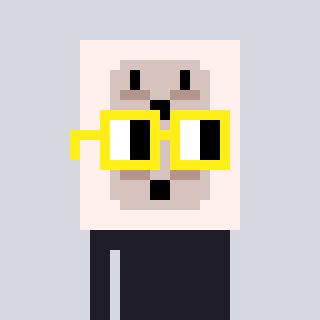
a pixel art character with square yellow glasses, a outlet-shaped head and a grayscale-colored body on a cool background